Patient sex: M
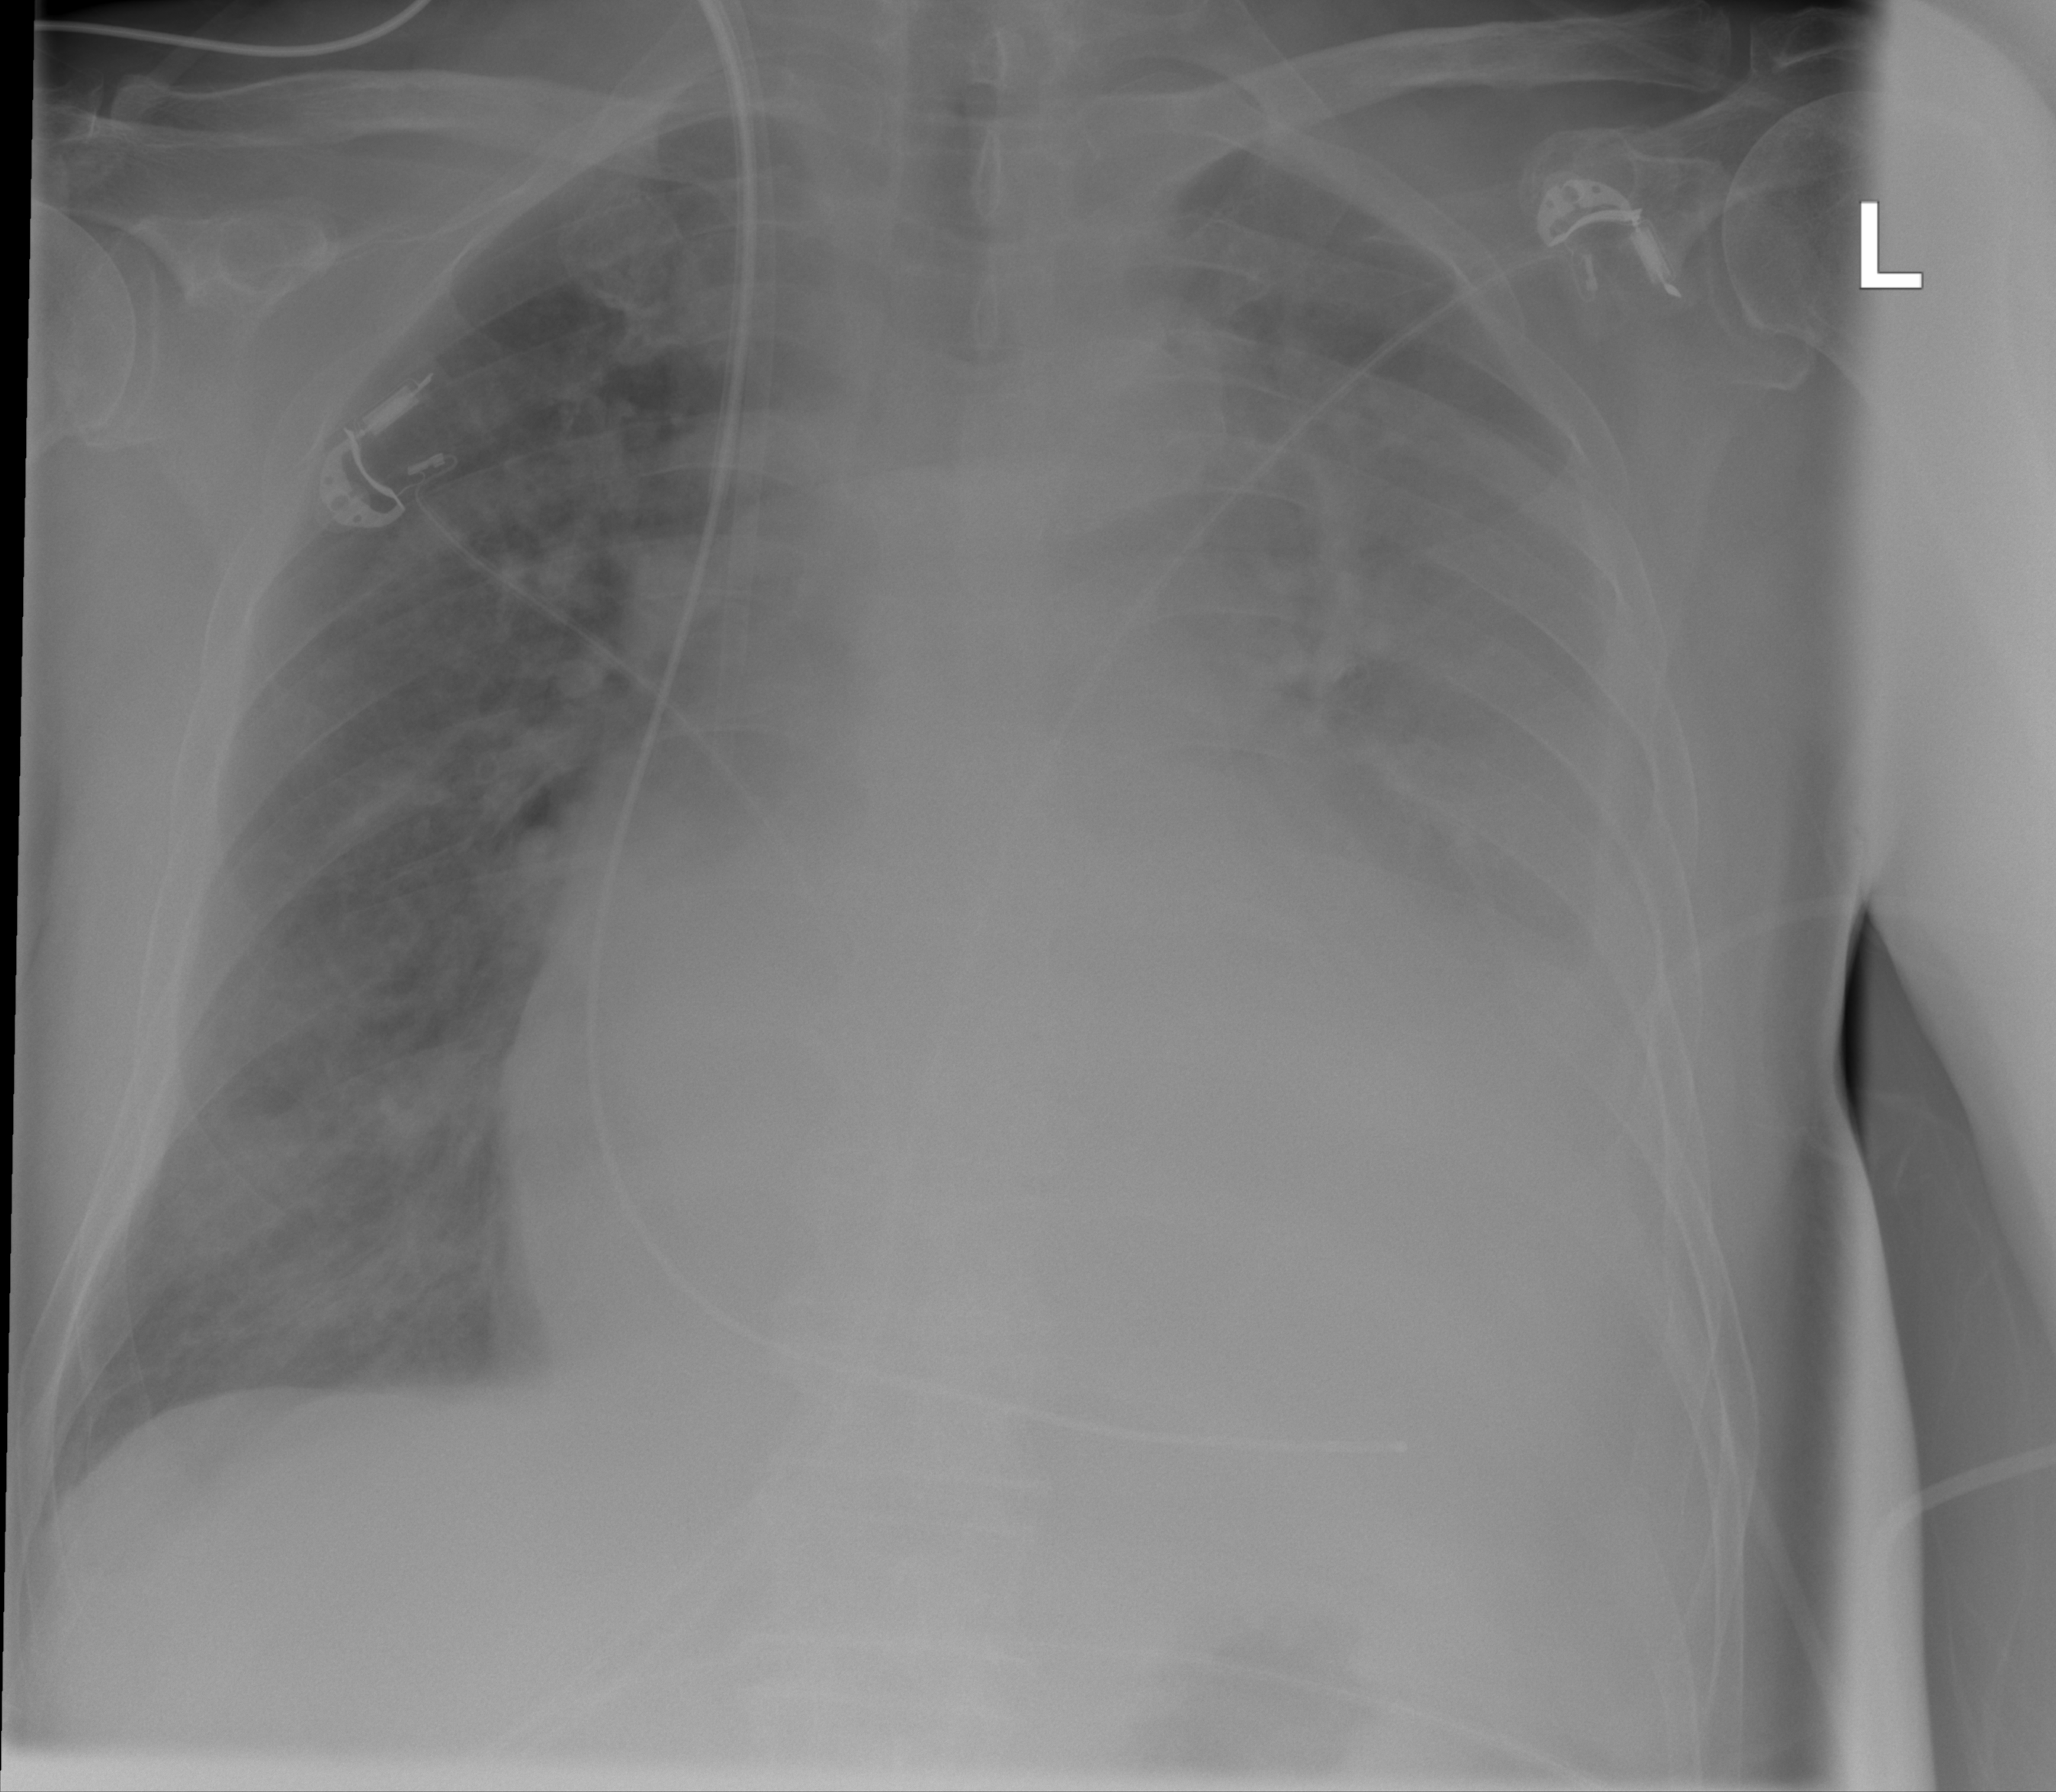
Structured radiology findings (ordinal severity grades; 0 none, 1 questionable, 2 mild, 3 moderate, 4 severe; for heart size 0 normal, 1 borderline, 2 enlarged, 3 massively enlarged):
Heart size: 3
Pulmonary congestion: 3
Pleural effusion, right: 0
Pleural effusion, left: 3
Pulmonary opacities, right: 0
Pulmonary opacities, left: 0
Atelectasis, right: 0
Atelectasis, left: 0